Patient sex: M
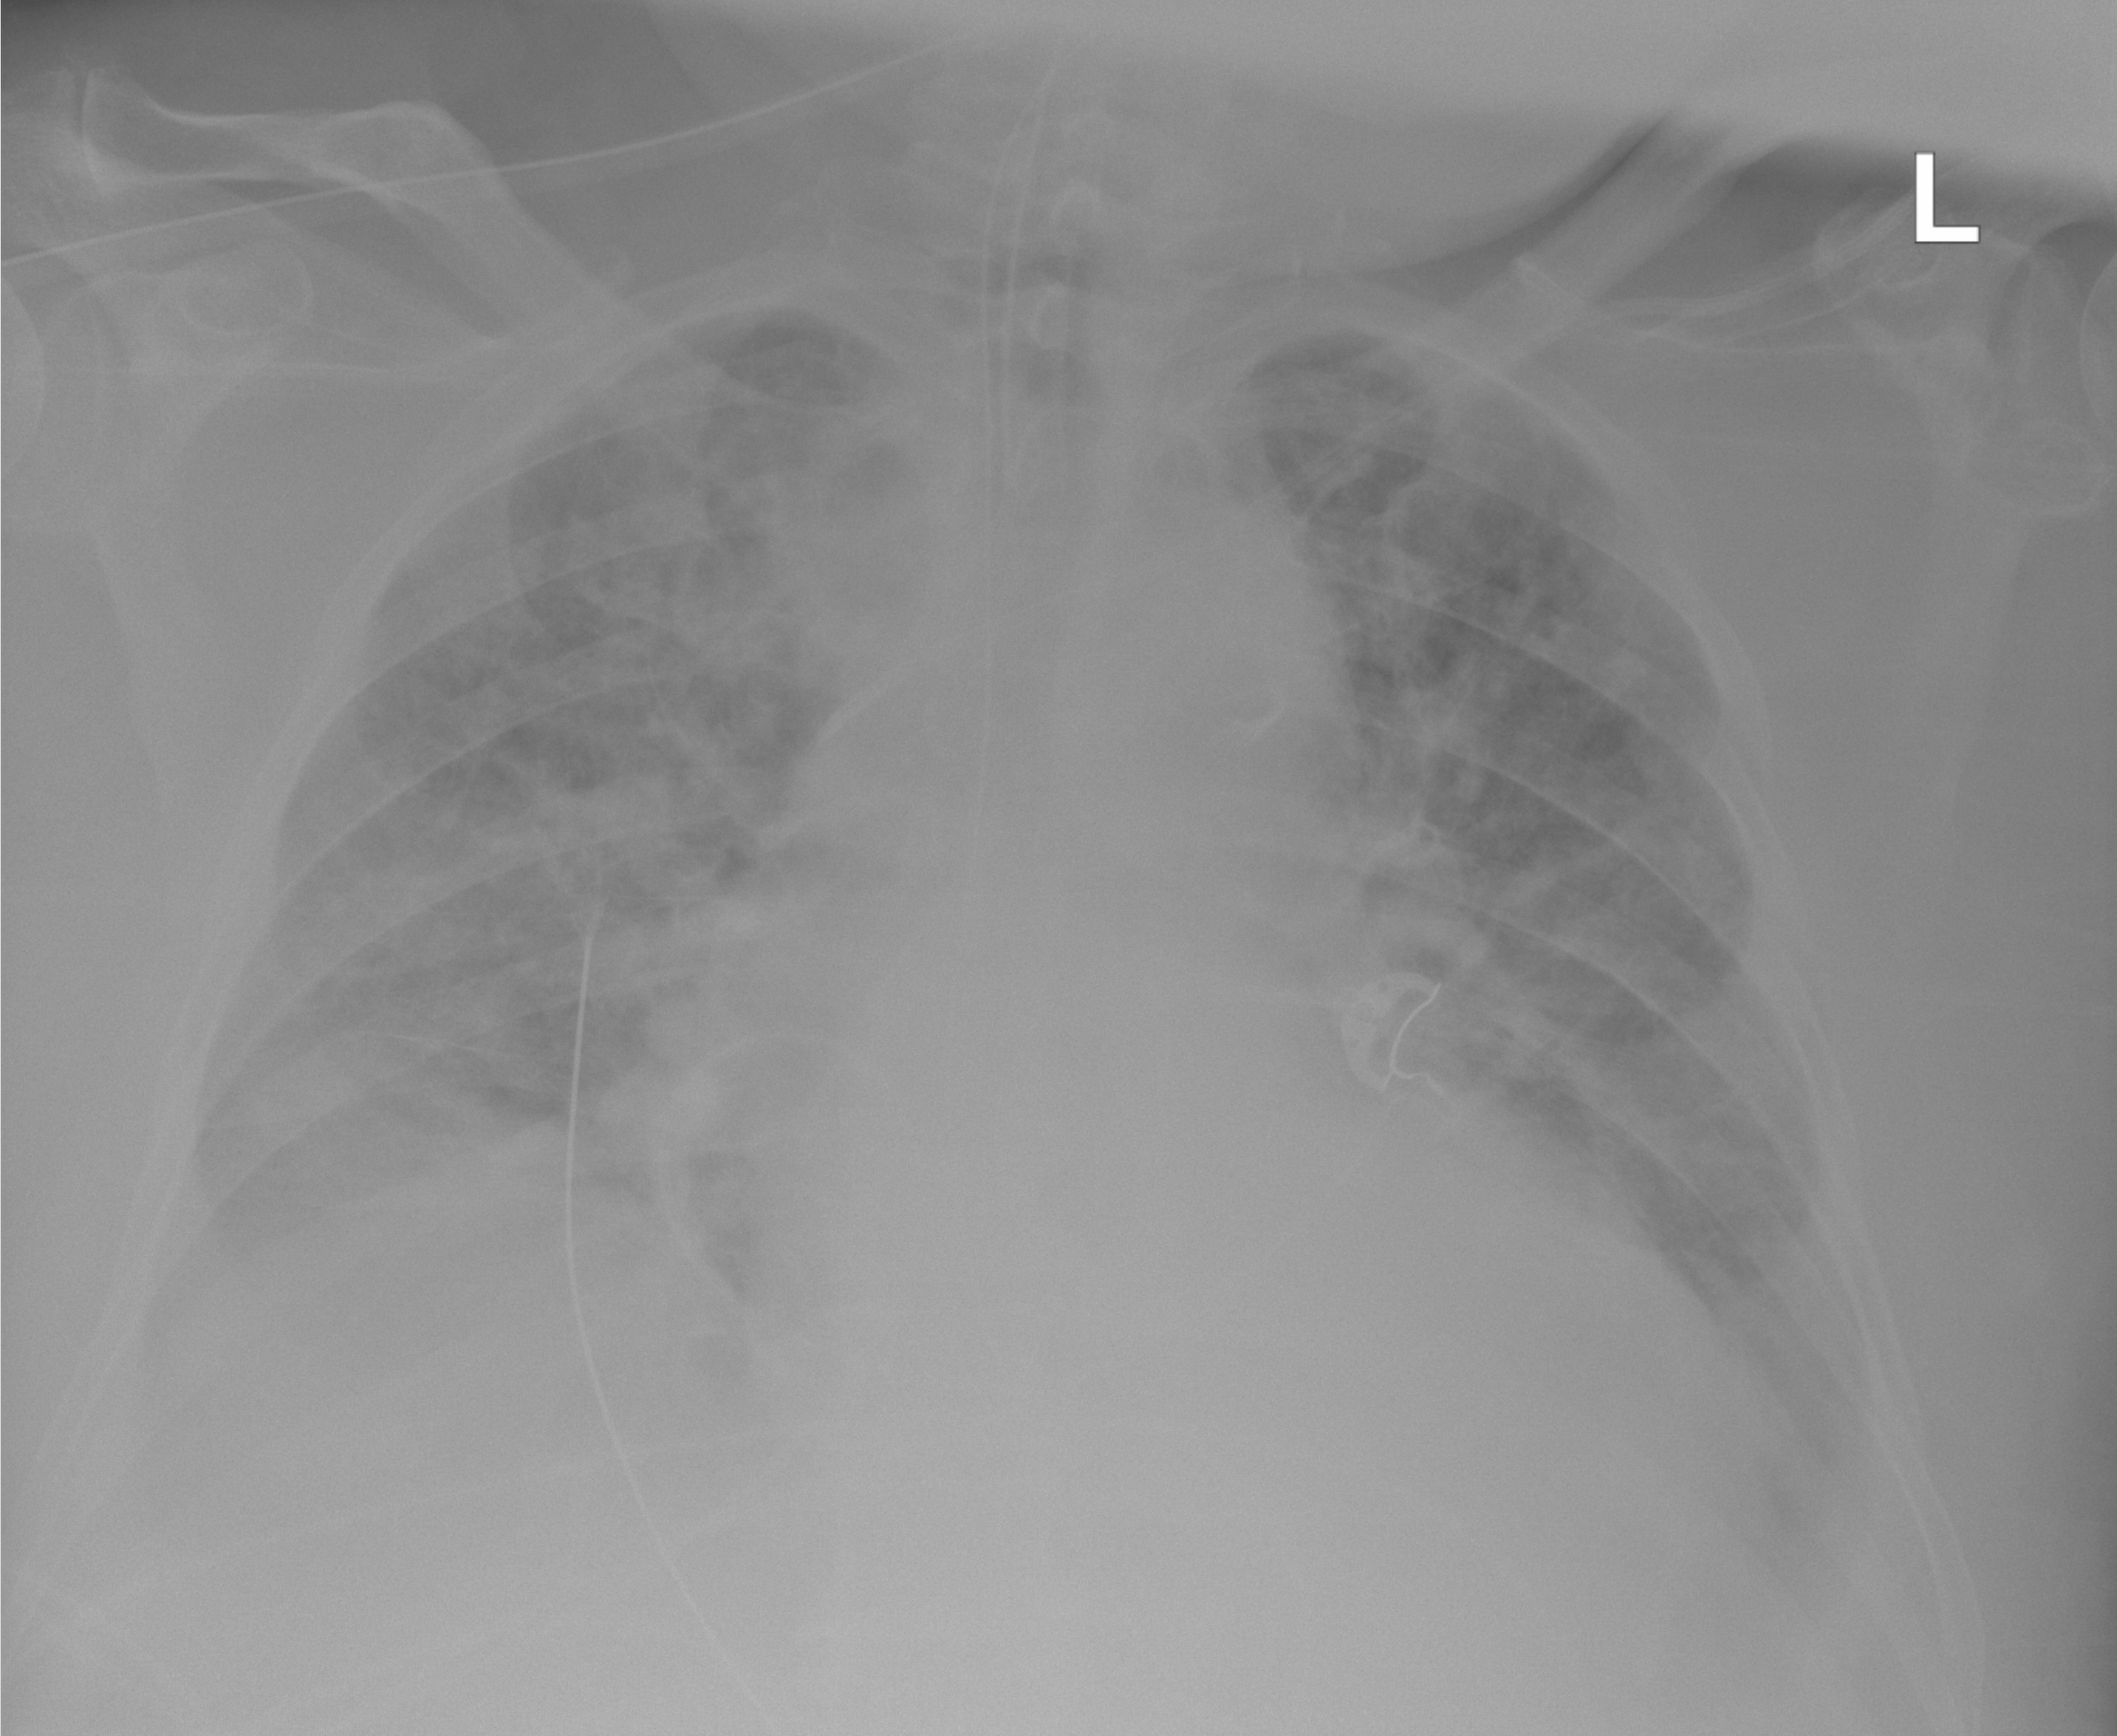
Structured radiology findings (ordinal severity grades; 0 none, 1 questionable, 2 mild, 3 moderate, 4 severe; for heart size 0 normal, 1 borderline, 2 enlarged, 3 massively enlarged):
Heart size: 0
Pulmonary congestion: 0
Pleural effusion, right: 1
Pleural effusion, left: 0
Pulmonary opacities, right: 3
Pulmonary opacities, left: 2
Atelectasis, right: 2
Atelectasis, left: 1